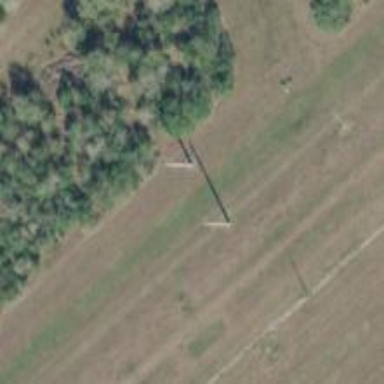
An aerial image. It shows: Power pole.